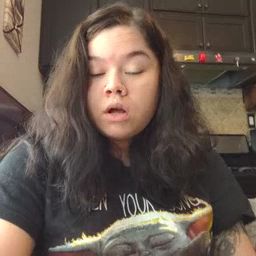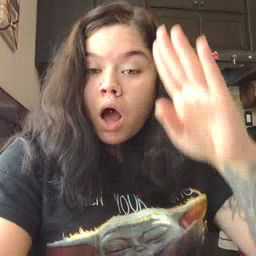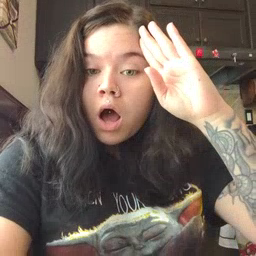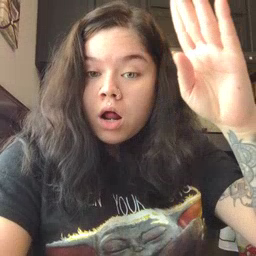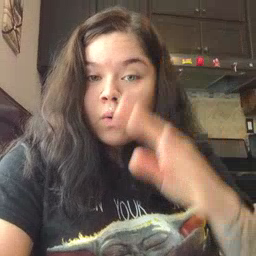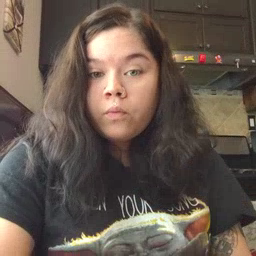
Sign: hello